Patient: sex F, age 46
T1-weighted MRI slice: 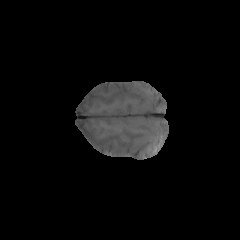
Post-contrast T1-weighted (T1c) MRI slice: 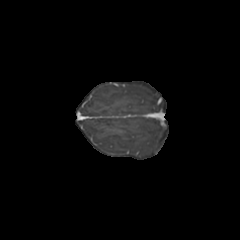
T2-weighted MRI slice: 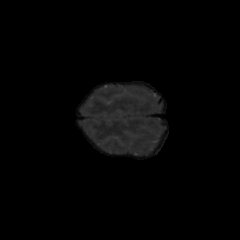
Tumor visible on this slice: no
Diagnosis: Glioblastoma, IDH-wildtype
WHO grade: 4